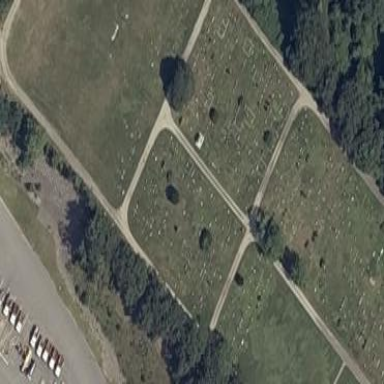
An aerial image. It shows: Cemetery.